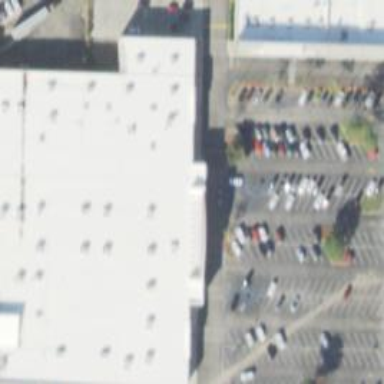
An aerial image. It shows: Parking space.